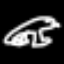
Label: frog